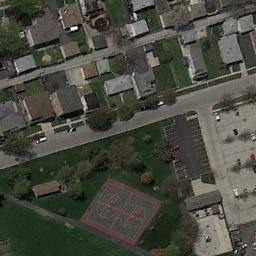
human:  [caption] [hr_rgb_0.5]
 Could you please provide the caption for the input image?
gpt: There are two basketball courts surrounded by many trees and buildings .

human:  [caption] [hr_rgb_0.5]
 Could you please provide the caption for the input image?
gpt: There are many small houses opposite the basketball court .

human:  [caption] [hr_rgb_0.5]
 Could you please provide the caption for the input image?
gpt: Two basketball courts on the lawn and the residential area beside .

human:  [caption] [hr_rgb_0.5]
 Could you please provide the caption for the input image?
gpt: Many buildings are beside  two basketball courts .

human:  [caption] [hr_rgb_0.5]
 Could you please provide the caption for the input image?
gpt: The basketball court is built on the lawn,With parking lots and residential area nearby .